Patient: sex M, age 17
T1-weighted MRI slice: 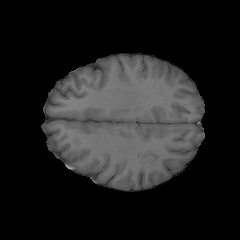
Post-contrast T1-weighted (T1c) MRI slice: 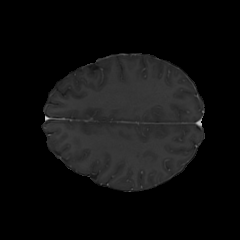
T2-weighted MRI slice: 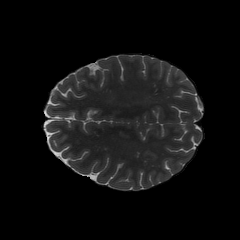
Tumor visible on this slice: no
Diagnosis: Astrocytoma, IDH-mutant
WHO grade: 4